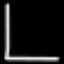
Label: square